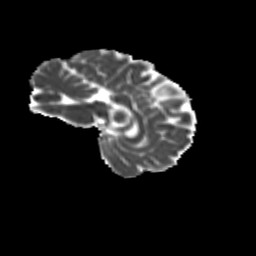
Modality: MD
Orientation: sagittal
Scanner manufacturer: siemens
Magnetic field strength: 3 T
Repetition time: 9.2 s
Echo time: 0.084 s